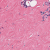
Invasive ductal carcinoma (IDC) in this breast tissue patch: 0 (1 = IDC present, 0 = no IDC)